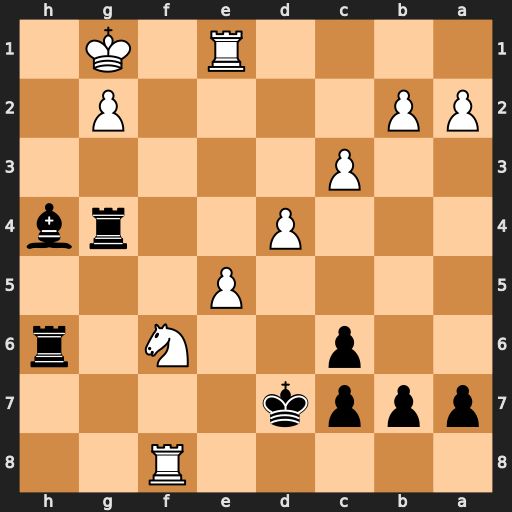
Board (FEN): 5R2/pppk4/2p2N1r/4P3/3P2rb/2P5/PP4P1/4R1K1
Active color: b
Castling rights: -
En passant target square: -
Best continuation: Rxf6 exf6 Bxe1 Rb8 Rf4